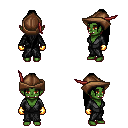
a pixel art fantasy rpg character, female body template, orc, green skin, gray robe, white pants, black extra-long topknot hairstyle, leather cap, gold gloves, four views (front, back, left, right), 2x2 character sprite sheet, small pixel art, hard edges, no anti-aliasing